Field crop: tomato
Growth stage: 2
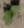
Species: solanum